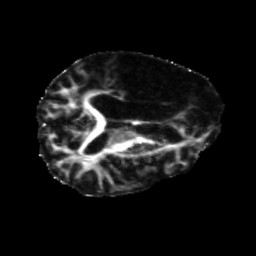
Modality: FA
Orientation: axial
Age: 64
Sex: male
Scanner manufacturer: siemens
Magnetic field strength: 3 T
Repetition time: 5.25 s
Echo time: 0.08 s